Question: I have the following Jquery that returns values from a dialog Box and fills in the values in the main page :
'''
function AutoCompleteTopayer(pName, addLine, pCity, pState, pZip, pPhone) {
$(".PayerName").html(pName);
$("#txtPayerAddress").val(addLine);
$("#txtPayerCity").val(pCity);
$("#txtPayerState").val(pState);
$("#txtPayerZip").val(pZip);
$("#txtPayerPhone").val(pPhone);
var csz = pCity + ", " + pState + ", " + pZip;
$("#txtCStateZip").val(csz);
$("#SearchPayDlg").dialog("close");
}
'''
Code from my View :
'''
@Html.TextBoxFor(model => model.cityStateZip, new { @class = "fauxInput", id = "txtCStateZip" })
@Html.HiddenFor(model => model.payerCityName, new { id = "txtPayerCity" })
@Html.HiddenFor(model => model.payerStateCode, new { id = "txtPayerState" })
@Html.HiddenFor(model => model.payerPostalZoneOrZipCode, new { id = "txtPayerZip" })
'''
This gives the following output:

---
When I replace the TextBoxFor with DisplayFor ... The values are not shown. I've found one article that somehow adresses my issue <URL> ,so I've comeup with this code :
'''
<span class="txtPayerName">
@Html.DisplayFor(model => model.payerName, new { @class = "fauxInput" })
</span>
'''
and in the JQuery method :
'''
$(".txtPayerName").html(pName);
'''
,but that doesnt work either.Any solutions ?
---
: Sorry , i found out it was all about a typo... the last one actually works .. I've edited and gonna let it here so others may benefit from it.
The above code works with the sole remark that the displayFor's class will not work( thanks Darin Dimitrov), so this should work:
'''
<span class="txtPayerName fauxInput">
@Html.DisplayFor(model => model.payerName)
</span>
'''
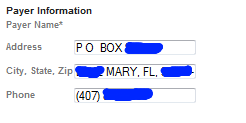
Answer: The second argument of the 'DisplayFor' helper doesn't do at all what you think it does (apply CSS class). It allows you to pass additional ViewData to the display template.
So you could apply the CSS to the containing element
'''
<span class="txtPayerName fauxInput">
@Html.DisplayFor(model => model.payerName)
</span>
'''
and then adapt your selector:
'''
$('.fauxInput').html(pName);
'''
Your code also works because in your selector you used '$(".txtPayerName")' but it is important to point out that there won't be any 'fauxInput' if you use this approach.